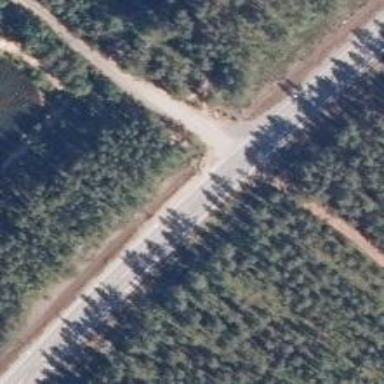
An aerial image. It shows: Asphalt road classified as trunk highway.